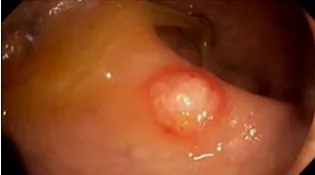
Macroscopic and microscopic images of posttransplant smooth muscle tumor (PTSMT). (A) Colonoscopic image of PTSMT depicted as a nodular mucosal tumor with erythematous margin and a mucous cap. Histopathological stainings from the tumor depicted in panel , x100 magnification applied.
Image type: endoscopy (gi_endoscopy)